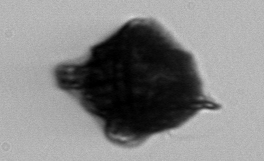
Label: Gonyaulax